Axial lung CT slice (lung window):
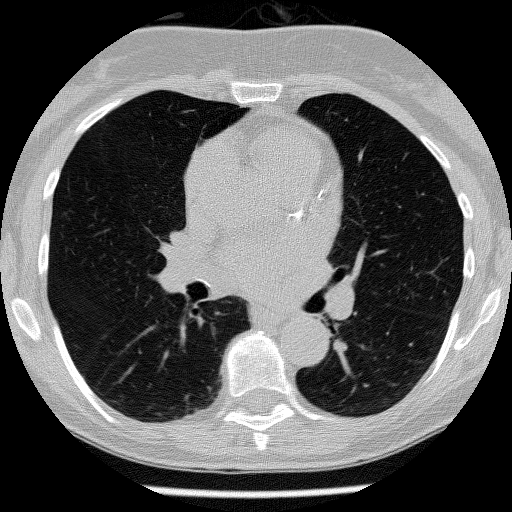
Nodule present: no